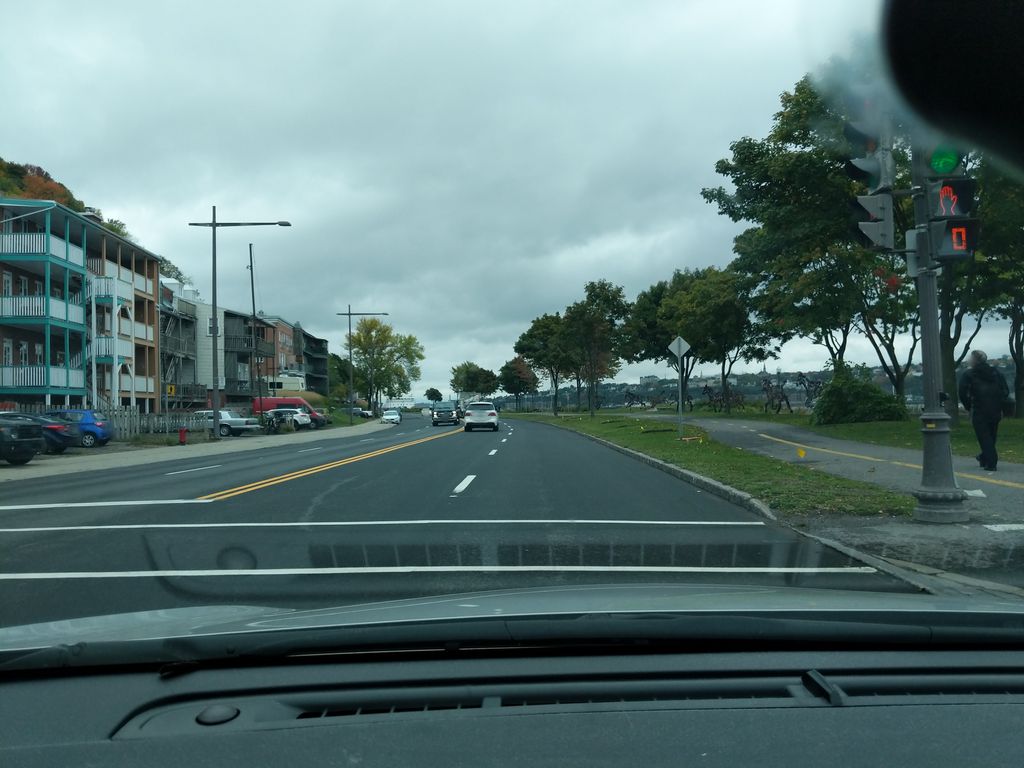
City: quebec_city